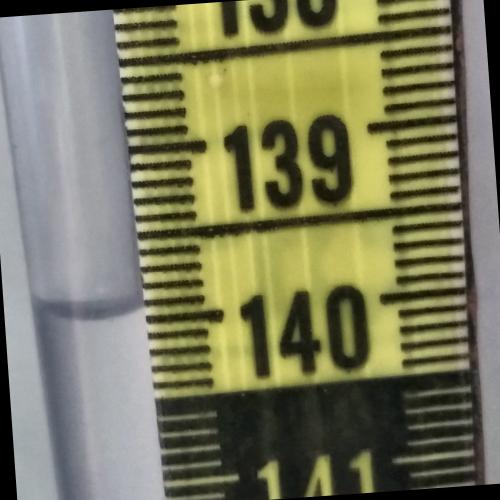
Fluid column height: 139.9 cm